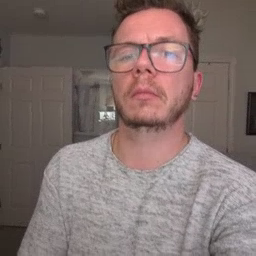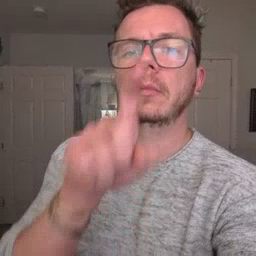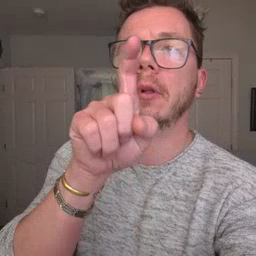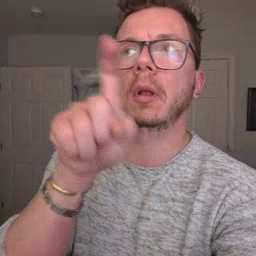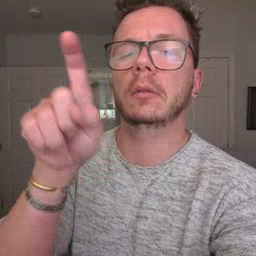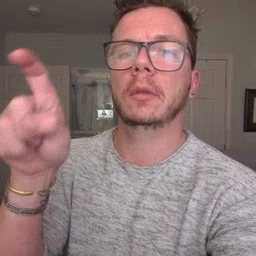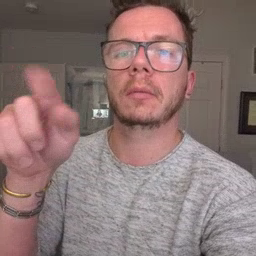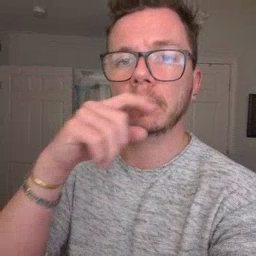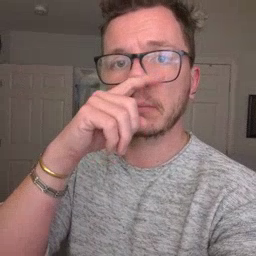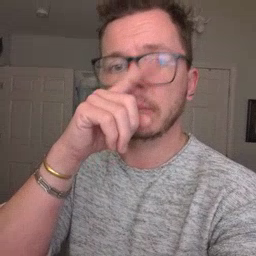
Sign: closet